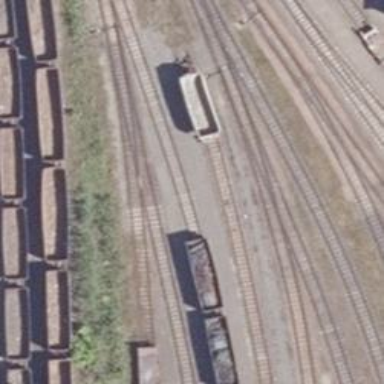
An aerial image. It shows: Railway switch.